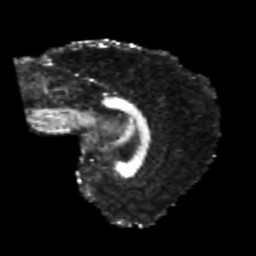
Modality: FA
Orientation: sagittal
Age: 20
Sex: male
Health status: healthy
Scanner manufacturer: philips
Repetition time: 7.386 s
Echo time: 0.08599 s